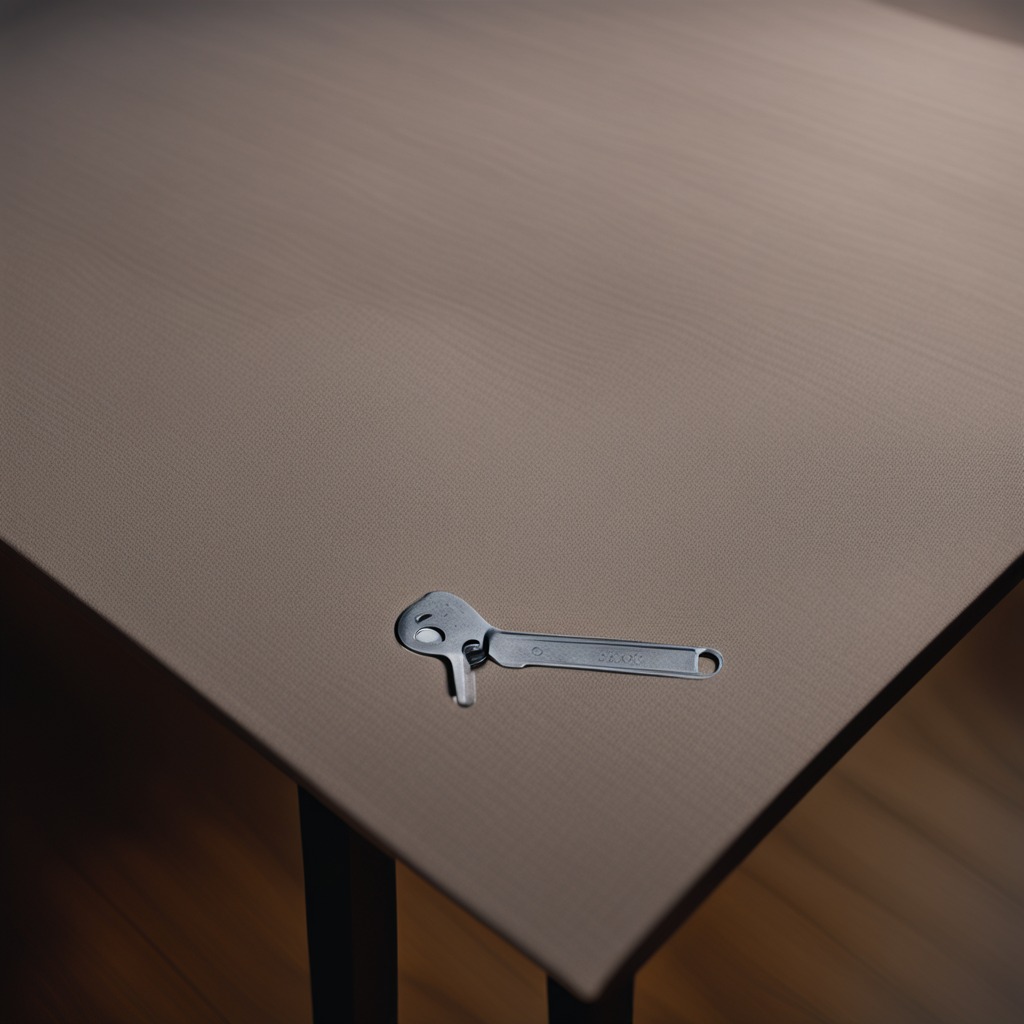
A wrench is lying on the wooden table.